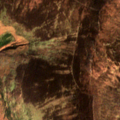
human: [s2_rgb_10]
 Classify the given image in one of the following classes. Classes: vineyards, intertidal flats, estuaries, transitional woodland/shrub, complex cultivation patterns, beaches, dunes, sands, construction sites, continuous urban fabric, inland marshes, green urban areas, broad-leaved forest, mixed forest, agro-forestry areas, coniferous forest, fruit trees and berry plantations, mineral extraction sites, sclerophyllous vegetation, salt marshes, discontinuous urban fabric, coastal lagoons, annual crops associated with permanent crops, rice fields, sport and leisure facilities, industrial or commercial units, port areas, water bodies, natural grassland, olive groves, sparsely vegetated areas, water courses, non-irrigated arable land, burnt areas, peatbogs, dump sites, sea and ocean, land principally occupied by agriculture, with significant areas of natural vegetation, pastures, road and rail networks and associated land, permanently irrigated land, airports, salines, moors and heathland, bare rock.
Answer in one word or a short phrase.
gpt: land principally occupied by agriculture, with significant areas of natural vegetation, moors and heathland